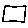
Label: square